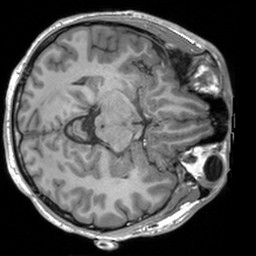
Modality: T1w
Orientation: axial
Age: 22
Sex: male
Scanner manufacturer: siemens
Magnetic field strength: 3 T
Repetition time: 1.9 s
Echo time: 0.00226 s